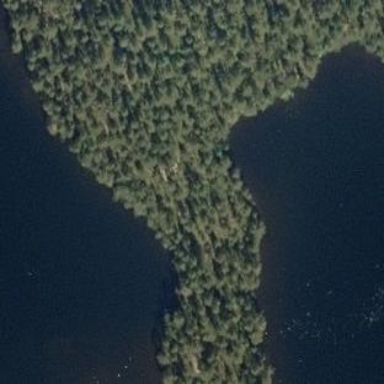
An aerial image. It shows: Swampy wetland area.